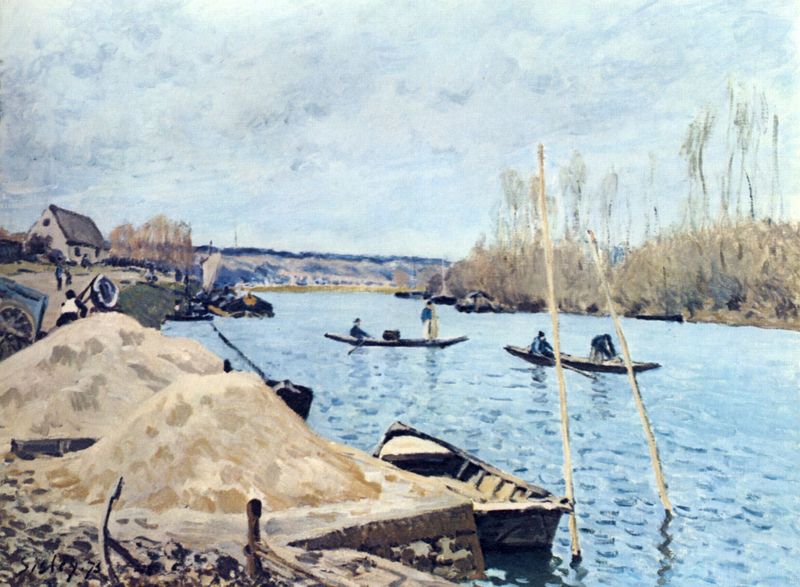
Titel: Seine bei Port Marly, Sandhaufen
Künstler: Alfred Sisley
Standort: Chicago (Illinois)
Institution: The Art Institute of Chicago
Schlagwörter: baum, berg, blau, gemälde, himmel, mann, meer, wasser, weiß, wolken, bäume, fluss, gelb, grün, impressionismus, landschaft, menschen, ocker, sand, see, sitzen, stadt, ufer, fenster, grau, hell, holz, licht, männer, schwarz, stroh, ölbild, dach, gras, haus, weg, wolke, beige, leute, malerei, leiche, mensch, stehen, tragen, holland, signatur, öl, bach, birke, birken, erde, flusslauf, gräser, horizont, hügel, schilf, spiegelung, kanal, sommertag, sonne, insel, wald, arbeit, bauern, boot, boote, genre, kahn, karren, ruder, schiff, segel, wellen, biegung, ort, stab, zuschauer, fischer, pointilismus, schiffer, getreide, heu, mittag, berge, dorf, mauer, tag, vegetation, bauernhof, hof, kutsche, speichen, treiben, arbeiter, figuren, hafen, kies, kähne, ladung, rad, wagen, wagenrad, anleger, kai, kaimauer, böschung, strom, steg, impressionistisch, monet, ruderboot, ruderer, rudern, widerschein, anlegen, befestigung, stangen, bücken, gogh, kanu, haufen, schwimmen, flusslandschaft, lauf, kurve, fisch, stäbe, siedlung, sisley, laute, stange, bote, verlauf, waser, manschen, sandhaufen, anlegestelle, hügelkette, angler, flussbiegung, angeln, fischen, baustelle, ruderboote, bootsfahrt, staken, gondel, sandhügel, mist, nordische landschaft, misthaufen, aus, verladen, paddelboote, schoff, spiegleung, verladung, abholer, mischmaschine, shcilf, wassergräer, 1900, 1800, haufe